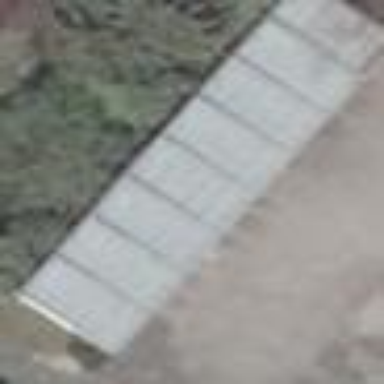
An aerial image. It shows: Garage building.